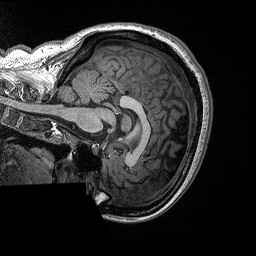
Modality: T1w
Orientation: sagittal
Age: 26
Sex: female
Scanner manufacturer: siemens
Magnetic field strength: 3 T
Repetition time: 2.3 s
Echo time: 0.00298 s